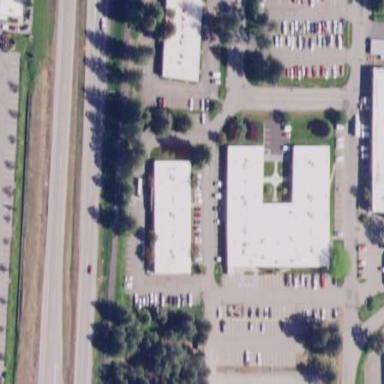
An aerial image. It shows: Commercial area.